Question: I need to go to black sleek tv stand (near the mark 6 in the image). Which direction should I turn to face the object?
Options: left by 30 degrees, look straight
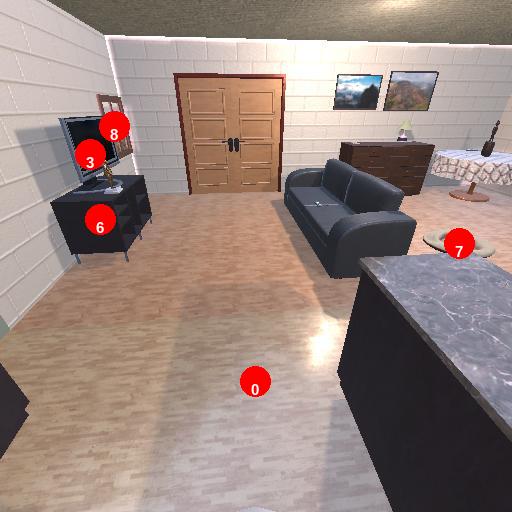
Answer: left by 30 degrees